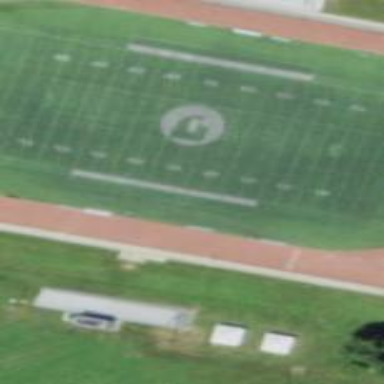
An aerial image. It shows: American football pitch for leisure and sport activities.